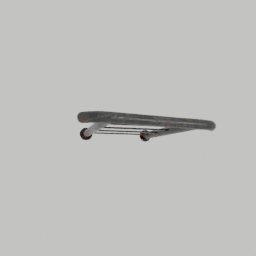
Label: architecture